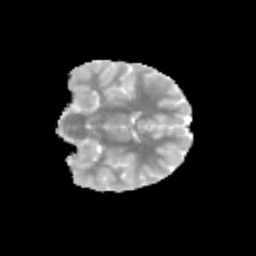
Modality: MD
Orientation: coronal
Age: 9
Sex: female
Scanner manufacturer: siemens
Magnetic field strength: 3 T
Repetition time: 3.8 s
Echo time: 0.07 s